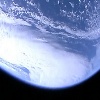
Label: cloud